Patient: sex M, age 66
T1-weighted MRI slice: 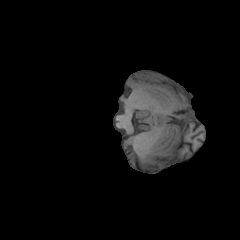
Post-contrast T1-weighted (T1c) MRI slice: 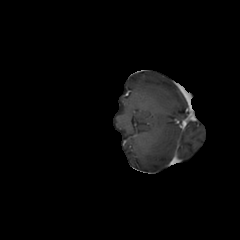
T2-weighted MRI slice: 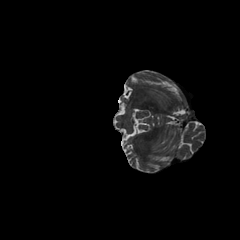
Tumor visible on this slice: no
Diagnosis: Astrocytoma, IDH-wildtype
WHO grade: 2